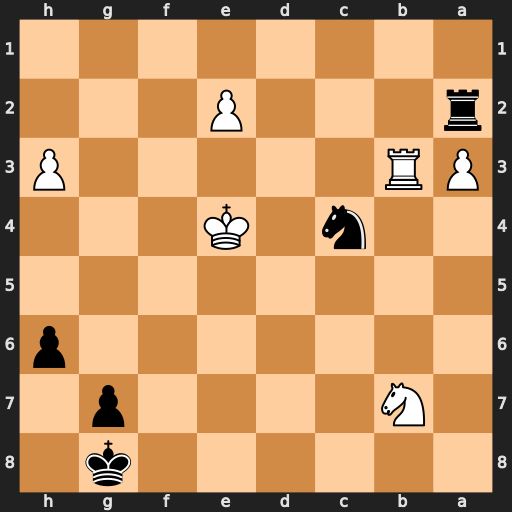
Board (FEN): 6k1/1N4p1/7p/8/2n1K3/PR5P/r3P3/8
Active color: b
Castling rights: -
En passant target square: -
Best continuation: Nd2+ Kd4 Nxb3+